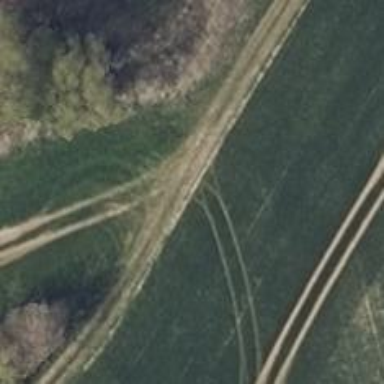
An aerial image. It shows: Grass track with grade 5 tracktype.